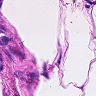
Metastatic tissue present: no